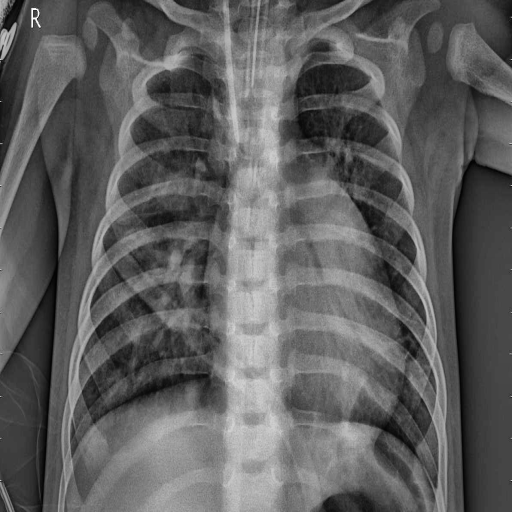
Finding: PNEUMONIA